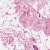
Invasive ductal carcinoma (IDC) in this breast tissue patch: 0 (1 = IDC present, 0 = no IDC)